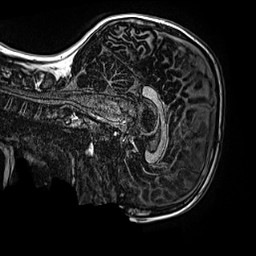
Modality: MP2RAGE
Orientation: sagittal
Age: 12
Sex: female
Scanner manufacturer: siemens
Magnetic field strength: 3 T
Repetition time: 4 s
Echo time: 0.00299 s